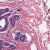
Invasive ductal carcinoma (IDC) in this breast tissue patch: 0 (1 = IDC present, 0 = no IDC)